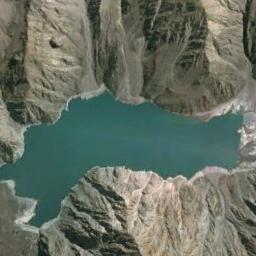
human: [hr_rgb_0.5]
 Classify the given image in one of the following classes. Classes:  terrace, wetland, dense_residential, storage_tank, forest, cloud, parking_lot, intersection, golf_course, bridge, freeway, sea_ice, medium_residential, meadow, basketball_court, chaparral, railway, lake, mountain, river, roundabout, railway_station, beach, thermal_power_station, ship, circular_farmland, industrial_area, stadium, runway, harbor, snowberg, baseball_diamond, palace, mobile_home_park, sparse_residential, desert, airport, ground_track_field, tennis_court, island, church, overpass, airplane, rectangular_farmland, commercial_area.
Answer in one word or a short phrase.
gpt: lake